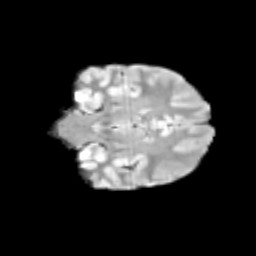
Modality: T2w
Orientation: coronal
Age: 13
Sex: female
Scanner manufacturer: siemens
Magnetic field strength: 3 T
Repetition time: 3.8 s
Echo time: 0.07 s